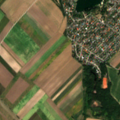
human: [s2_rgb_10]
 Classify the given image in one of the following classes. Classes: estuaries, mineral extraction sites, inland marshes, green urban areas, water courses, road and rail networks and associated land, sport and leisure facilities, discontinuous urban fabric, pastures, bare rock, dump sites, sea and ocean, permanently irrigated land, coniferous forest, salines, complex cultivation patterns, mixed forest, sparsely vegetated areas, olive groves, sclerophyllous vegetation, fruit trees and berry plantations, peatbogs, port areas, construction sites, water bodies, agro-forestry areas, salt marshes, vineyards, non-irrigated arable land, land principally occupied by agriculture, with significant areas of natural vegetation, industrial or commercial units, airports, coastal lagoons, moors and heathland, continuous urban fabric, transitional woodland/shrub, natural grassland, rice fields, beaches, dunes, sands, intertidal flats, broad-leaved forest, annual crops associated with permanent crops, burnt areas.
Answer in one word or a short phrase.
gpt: discontinuous urban fabric, non-irrigated arable land, land principally occupied by agriculture, with significant areas of natural vegetation